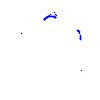
Particle: kaon